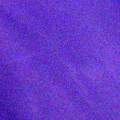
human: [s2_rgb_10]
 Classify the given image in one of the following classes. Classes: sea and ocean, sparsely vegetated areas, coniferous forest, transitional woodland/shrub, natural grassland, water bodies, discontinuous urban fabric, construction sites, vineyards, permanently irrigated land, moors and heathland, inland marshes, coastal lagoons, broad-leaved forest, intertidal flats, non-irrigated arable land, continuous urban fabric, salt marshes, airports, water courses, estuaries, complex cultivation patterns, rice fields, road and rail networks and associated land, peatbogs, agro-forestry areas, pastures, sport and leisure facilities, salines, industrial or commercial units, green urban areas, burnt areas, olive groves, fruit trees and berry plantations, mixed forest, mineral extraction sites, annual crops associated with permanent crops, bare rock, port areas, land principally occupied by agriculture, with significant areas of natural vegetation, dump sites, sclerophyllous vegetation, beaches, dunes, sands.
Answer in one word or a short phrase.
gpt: water bodies